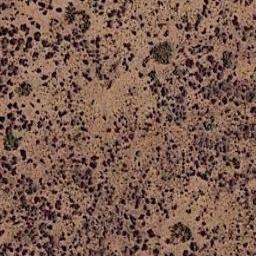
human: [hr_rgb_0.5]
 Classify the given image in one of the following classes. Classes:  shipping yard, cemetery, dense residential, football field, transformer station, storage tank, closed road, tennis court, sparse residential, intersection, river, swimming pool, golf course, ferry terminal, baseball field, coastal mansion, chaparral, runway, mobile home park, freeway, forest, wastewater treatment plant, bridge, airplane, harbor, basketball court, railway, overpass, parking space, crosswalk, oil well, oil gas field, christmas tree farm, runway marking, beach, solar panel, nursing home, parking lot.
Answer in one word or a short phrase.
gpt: chaparral